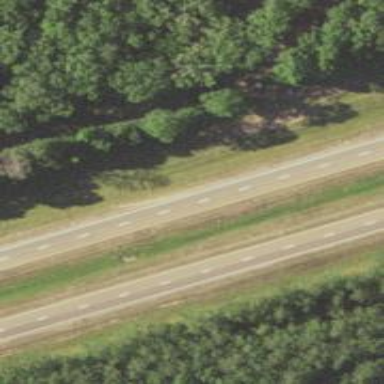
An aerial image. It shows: Trunk highway.